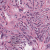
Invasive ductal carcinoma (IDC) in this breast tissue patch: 1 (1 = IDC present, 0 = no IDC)